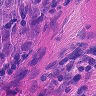
Metastatic tissue present: yes